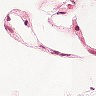
Metastatic tissue present: no